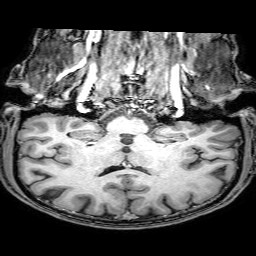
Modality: T1w
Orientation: sagittal
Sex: male
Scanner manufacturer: philips
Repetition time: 0.008174 s
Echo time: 0.00376 s